Interaction volume radius: 5 \u00c5
Interaction volume height: 50 \u00c5
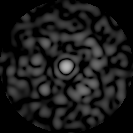
Disorder parameter: 0.8297